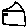
Label: house